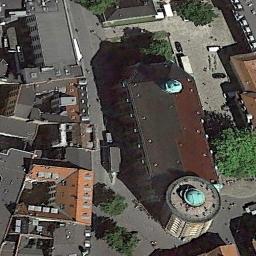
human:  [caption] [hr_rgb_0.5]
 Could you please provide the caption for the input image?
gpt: There is a church next to some buildings with a road passed by .

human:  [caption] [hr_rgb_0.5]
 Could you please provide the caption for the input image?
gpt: The church with a cylindrical building is surrounded by other buildings .

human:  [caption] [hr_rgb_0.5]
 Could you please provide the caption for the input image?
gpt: This is a circular church .

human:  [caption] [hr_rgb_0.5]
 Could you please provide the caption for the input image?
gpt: A church with a brown roof with a turquoise tower on the roof, Many buildings around the church and roads and trees with many cars .

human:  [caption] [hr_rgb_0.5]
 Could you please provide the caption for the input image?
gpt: There are many buildings near the church .